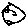
Label: moon